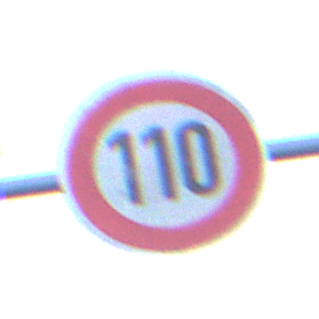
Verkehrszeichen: Geschwindigkeit110
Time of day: SunriseSunset
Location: Outdoor (RoadRail)
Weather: PartlyCloudy
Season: NotSpecified
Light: Natural